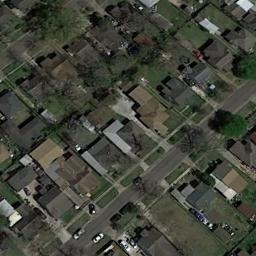
Label: residential